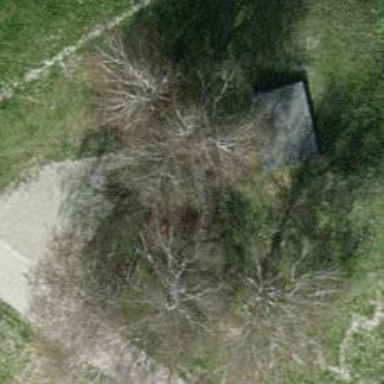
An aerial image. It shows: Bench.